Field crop: maize
Growth stage: 2
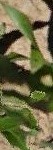
Species: maize